Question: Count the number of objects in the diagram.
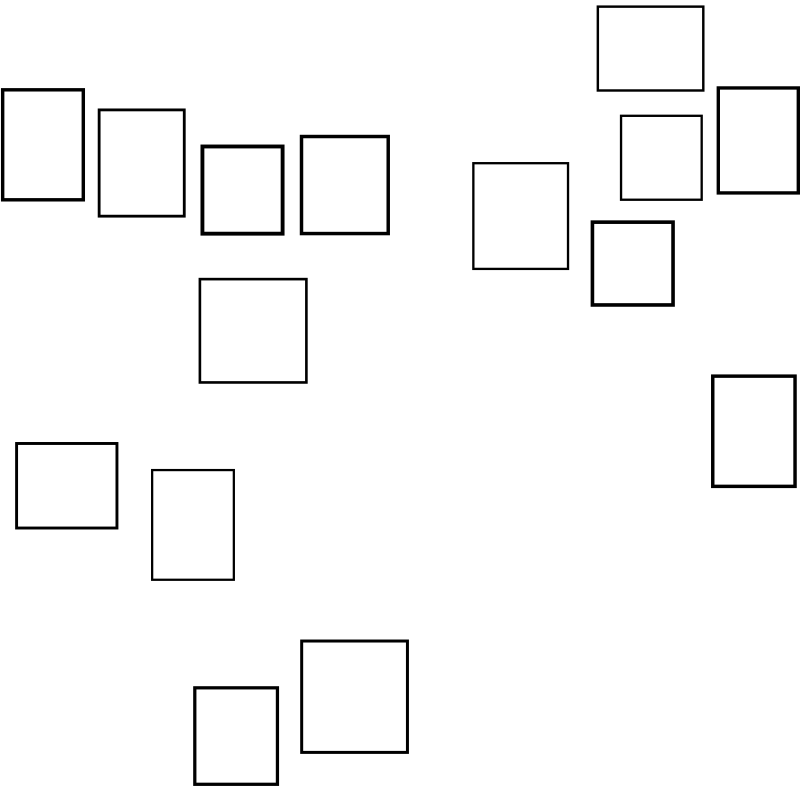
Answer: 15